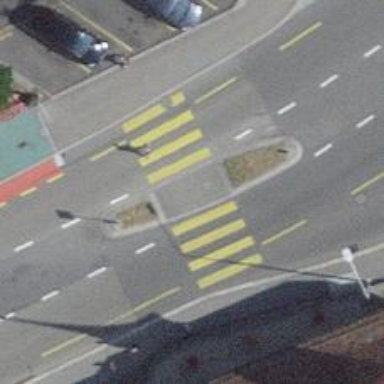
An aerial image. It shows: Uncontrolled zebra crossing with marked island on the road.